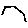
Label: hexagon